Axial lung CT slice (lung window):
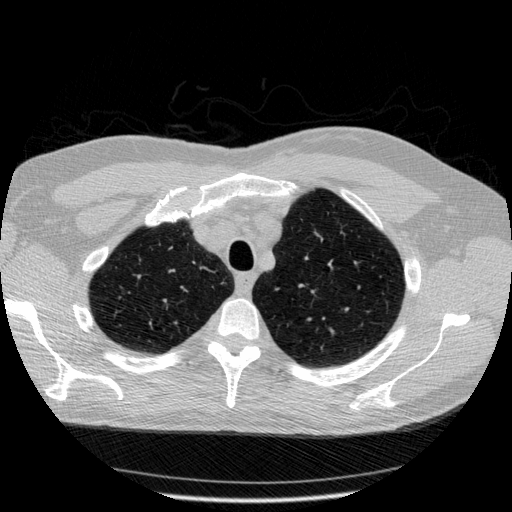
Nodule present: no